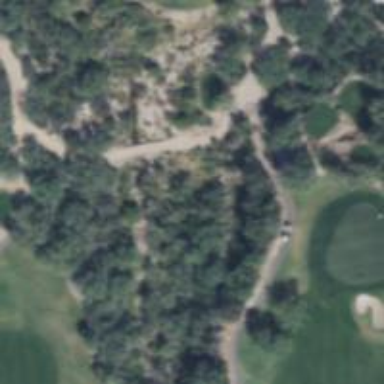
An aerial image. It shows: Path bridge over golf course.